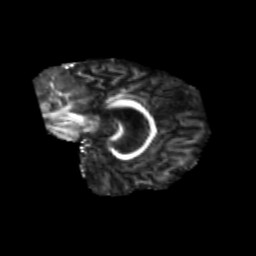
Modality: FA
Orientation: sagittal
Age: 26
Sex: female
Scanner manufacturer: siemens
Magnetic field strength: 3 T
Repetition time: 1.8 s
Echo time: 0.07 s